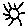
Label: sun